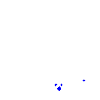
Particle: proton